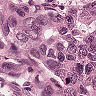
Metastatic tissue present: yes